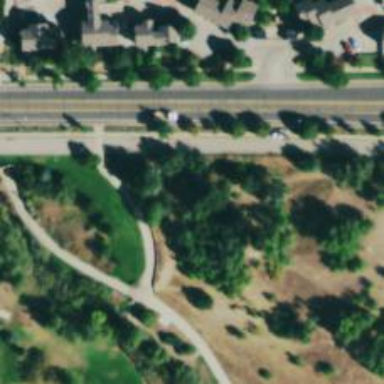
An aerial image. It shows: Disc golf tee area.